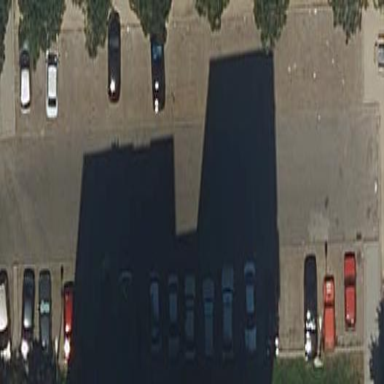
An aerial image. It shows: Parking area with surface.